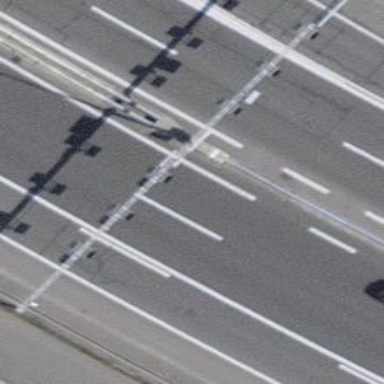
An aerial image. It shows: Gantry structure.